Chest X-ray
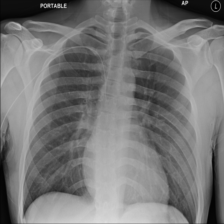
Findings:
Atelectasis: negative
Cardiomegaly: negative
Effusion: negative
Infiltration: negative
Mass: negative
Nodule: negative
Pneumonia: negative
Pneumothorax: negative
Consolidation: negative
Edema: negative
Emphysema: negative
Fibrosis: negative
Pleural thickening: negative
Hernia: negative